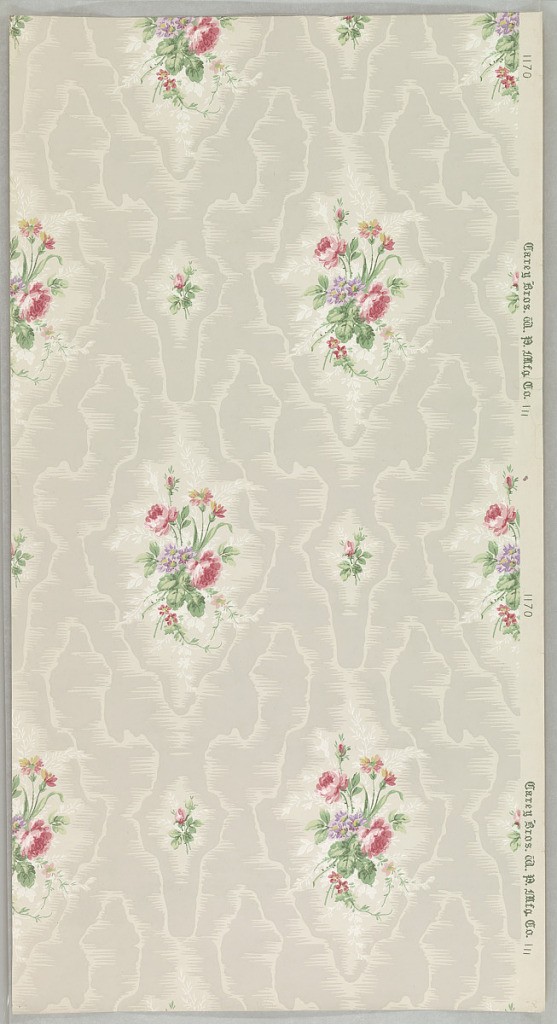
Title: Sidewall
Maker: Carey Bros. W.P. Mfg. Co., Philadelphia, Pennsylvania, founded 1882
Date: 1905–1915
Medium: Machine-printed paper
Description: Larger bouquets of brightly colored flowers on stems alternate with petite bouquets. Printed on a gray moire ground.